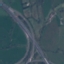
Land use / land cover class: Highway